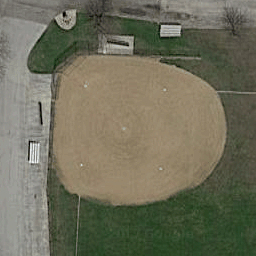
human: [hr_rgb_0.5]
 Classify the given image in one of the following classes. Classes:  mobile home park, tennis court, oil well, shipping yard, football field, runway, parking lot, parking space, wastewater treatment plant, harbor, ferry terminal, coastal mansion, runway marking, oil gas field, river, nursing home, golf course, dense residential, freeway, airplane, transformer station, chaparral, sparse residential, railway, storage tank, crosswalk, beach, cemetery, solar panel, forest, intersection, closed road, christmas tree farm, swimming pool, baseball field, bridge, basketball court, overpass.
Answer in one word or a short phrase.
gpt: baseball field